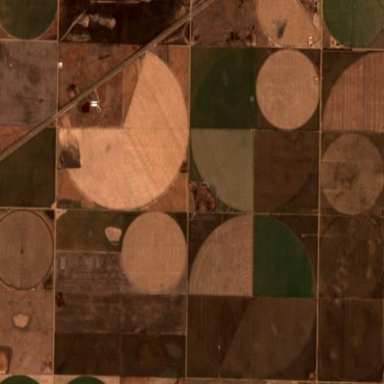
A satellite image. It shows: Farmland with pivot irrigation system.